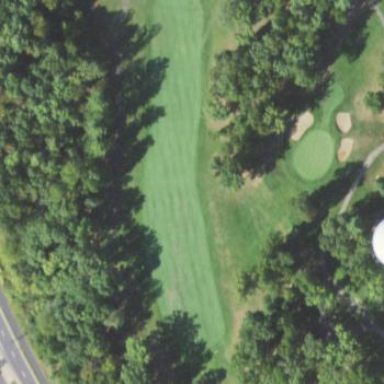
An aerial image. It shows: Golf fairway covered with lush grass.